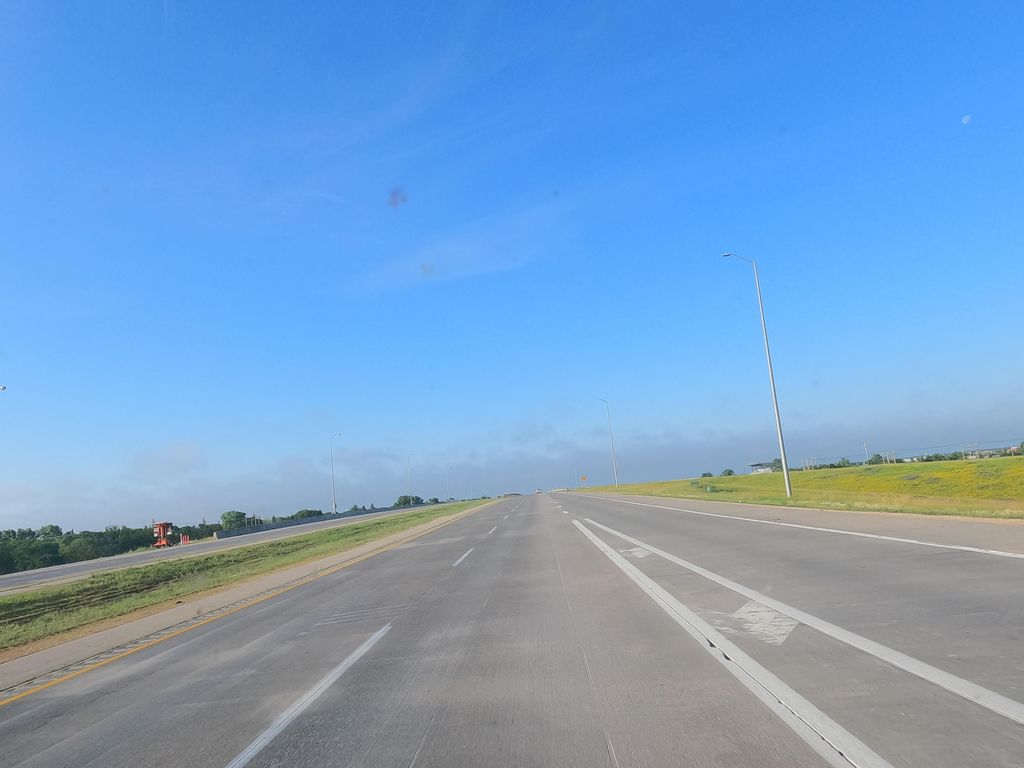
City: winnipeg